Question: I'm having trouble with the scipy.optimize.fmin and scipy.optimize.minimize functions. I've checked and confirmed that all the arguments passed to the function are of type numpy.array, as well as the return value of the error function. Also, the carreau function returns a scalar value.
The reason for some of the extra arguments, such as size, is this: I need to fit data with a given model (Carreau). The data is taken at different temperatures, which are corrected with a shift factor (which is also fitted by the model), I end up with several sets of data which should all be used to calculate the 4 constants (parameters p).
I read that I can't pass the fmin function a list of arrays, so I had to concatenate all data into x_data_lin, keeping track of the different sets with the size parameter. t holds different test temperatures, while t_0 is a one-element array which holds the reference temperature.
I am positive (triple checked) that all the arguments passed to the function, as well as the result, are one-dimensional arrays. Here's the code aside from that:
'''
import numpy as np
import scipy.optimize
from scipy.optimize import fmin as simplex
def err_func2(p, x, y, t, t_0, size):
result = array([])
temp = 0
for i in range(0, int(len(size)-1)):
for j in range(int(temp), int(temp+size[i])):
result = np.append(result, (carreau(p, x[j], t[i], t_0[0])-y[i]))
temp += size[i]
return result
p1 = simplex(err_func2, initial_guess,
args=(x_data_lin, y_data_lin, t_list, t_0, size), full_output=0)
'''
Here's the error:
'''
Traceback (most recent call last):
File "C:\Python27\Scripts\projects\Carreau - WLF\carreau_model_fit.py", line 146, in <module>
main()
File "C:\Python27\Scripts\projects\Carreau - WLF\carreau_model_fit.py", line 105, in main
args=(x_data_lin, y_data_lin, t_list, t_0, size), full_output=0)
File "C:\Python27\lib\site-packages\scipy\optimize\optimize.py", line 351, in fmin
res = _minimize_neldermead(func, x0, args, callback=callback, **opts)
File "C:\Python27\lib\site-packages\scipy\optimize\optimize.py", line 415, in _minimize_neldermead
fsim[0] = func(x0)
ValueError: setting an array element with a sequence.
'''
It's worth noting that I got the leastsq function working while passing it lists of arrays. Unfortunately, it did a poor job of fitting the data. But, as it took me a lot of time and research to get to that point, I'll post the code as follows. If somebody is interested in seeing all of the code, I would gladly post it, if you can recommend me somewhere to upload a few files(as it includes another imported script and of course sample data):
'''
##def error_function(p, x, y, t, t_0):
## result = array([])
## for index in range(len(x)):
## result = np.append(result,(carreau(p, x[index],
## t[index], t_0) - y[index]))
## return result
## p1, success = scipy.optimize.leastsq(error_function, initial_guess,
## args=(x_list, y_list, t_list, t_0),
## maxfev=10000)
'''
:( I was going to post a picture of the graphed data with the leastsq fit, but I don't have the requisite 10 points.
I now have gotten optimize.curvefit and optimize.leastsq to work (which probably not-so-coincidentally give the same answer), but the curve is bad. I've been trying to figure out optimize.minimize, but it's been a bit of a headache. the simplex (fmin, Nelder_Mead, whatever you want to call it) will run, but produces a crazy answer nowhere close. I've never worked with nonlinear optimization problems before, and I don't really know what direction to head.
Here's the working curve_fit code:
'''
def temp_shift(t_s, t, t_0):
""" This function calculates the a_t temperature shift factor for polymer
viscosity curves. Variable is the standard temperature, t_s
"""
C_1 = 8.86
C_2 = 101.6
return(np.exp(
(C_1*(t_0-t_s) / (C_2+(t_0-t_s))) - (C_1*(t-t_s) / (C_2 + (t-t_s)))
))
def pass_data(t, t_0):
def carreau_2(x, p0, p1, p2, p3):
visc_0 = p0
m = p1
n = p2
t_s = p3
a_T = temp_shift(p3, t, t_0)
return (visc_0 * a_T / (1 + m * x * a_T)**n)
return carreau_2
initial_guess = array([20000, 3, 0.94, -20])
p1, conv = scipy.optimize.curve_fit(pass_data(t_all, t_0), x_data_lin,
y_data_lin, initial_guess)
'''
Here's some sample data:
'''
x_data_lin = array([0.01998, 0.04304, 0.2004, 0.43160, 0.92870, 2.0000, 4.30900,
9.28500, 15.51954, 21.94936, 37.52960, 90.41786, 204.35230,
331.58495, 811.92250, 1694.55309, 3464.27648, 8826.65738,
14008.00242])
y_data_lin = array([13520.00000, 13740.00000, 12540.00000, 9384.00000, 5201,
3232.00000, 2094.00000, 1484.00000, 999.00000, 1162.05088
942.56946, 705.62489, 429.47341, 254.15136, 185.22916,
122.07113, 76.46324, 47.85064, 25.74315, 18.84875])
t_all = array([190, 190, 190, 190, 190, 190, 190, 190, 190, 190, 190, 190,
190, 190, 190, 190, 190, 190, 190])
t_0 = 80
'''
Here's a picture of the result of curve_fit (now that I have 10 points and can post!). Note there are 3 curves drawn because I used 3 sets of data to optimize the curve, at 3 different temperatures. Polymers have the property that the shear_rate - viscosity relationship stays the same, just shifted by a temperature factor a_T:

I'd really appreciate any suggestions about how to improve the fit, or how to define the function so that optimize.minimize works, and which method (Nelder-Mead, Powel, BFGS) might work.
I got the Nelder-Mead (optimize.fmin, and the default of optimize.minimize) function to work - I'll include the revised error function below. Before, I simply summed the result array and returned it. This led to extremely negative values (obviously, since the function's goal is to ). Squaring the result before summing it solved that problem. Note that I also changed the function completely to take advantage of numpy's array broadcasting, as suggested by JaminSore (Thanks Jamin!)
'''
def err_func2(p, x, y, t, t_0):
return ((carreau(p, x, t, t_0)-y)**2).sum()
'''
Unfortunately, the Nelder-Mead function gives me the same result as leastsq and curve_fit. You can see in the graph above that it's not the optimal fit; in fact, at this point, Microsoft Excel's solver function is doing a better job on the data.
At least, I hope this thread can be useful for beginners to scipy.optimize in the future, since it's taken me quite awhile to discover all of this.
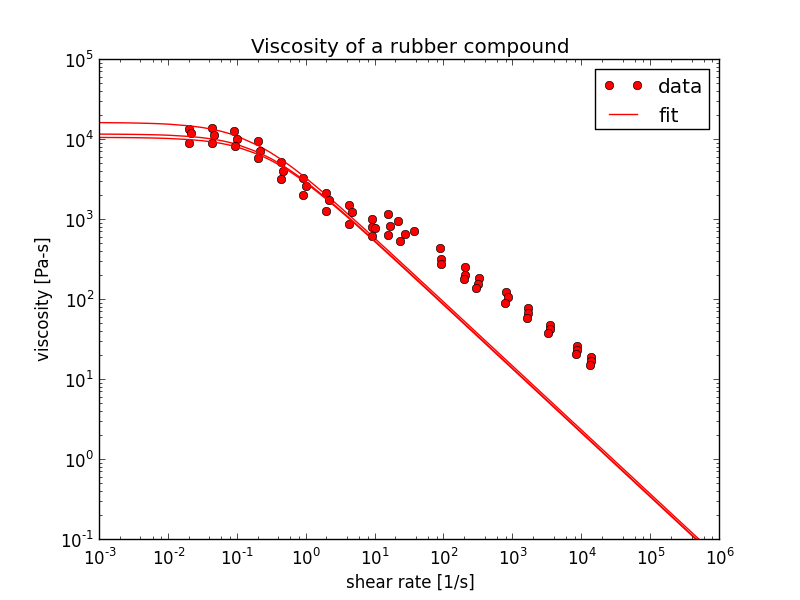
Answer: Unlike 'leastsq', 'fmin' can only deal with error functions that return a scalar so if possible you have to rewrite your error function so that it returns a scalar. Here is a simple working example.
Import the necessary libraries
'''
import numpy as np
from scipy.optimize import fmin
'''
Define a helper function (you'll see later)
'''
def prob(a, b):
return (1 + np.exp(b - a))**-1
'''
Simulate some data
'''
true_ = np.random.normal(size = 100) #parameters we're trying to recover
b = np.random.normal(size = 20)
exp_ = prob(true_[:, None], b) #expected
a_s, b_s = true_.shape[0], b.shape[0]
noise = np.random.uniform(size = (a_s, b_s))
response = (noise > (1 - exp_)).astype(int)
'''
Define our error function (I'm using 'lambda's but this is not recommended in practice)
'''
# sum of the squared residuals
err_func = lambda a : ((prob(a[:, None], b) - response) ** 2).sum()
result = fmin(err_func, np.zeros_like(true_)) #solve
'''
If I remove the '.sum()' at the end of my error function definition, I get the same error.